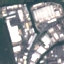
Land use / land cover: Industrial